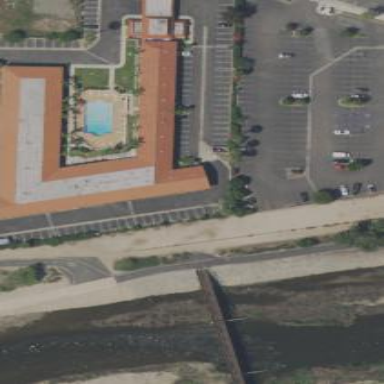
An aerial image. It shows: Hotel building.